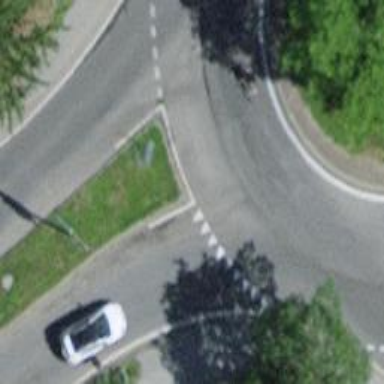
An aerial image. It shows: Tertiary road made of asphalt leading to roundabout junction.